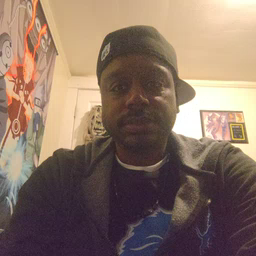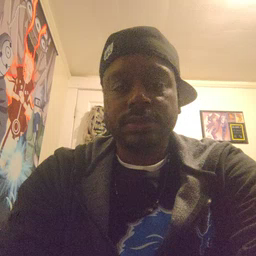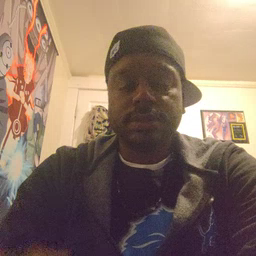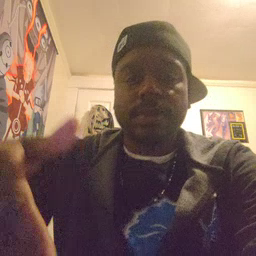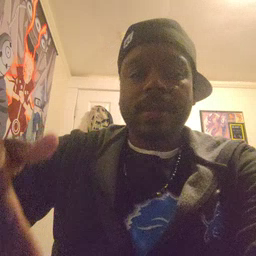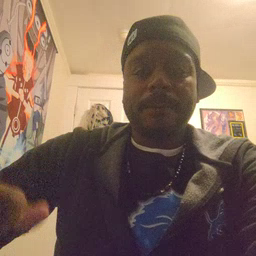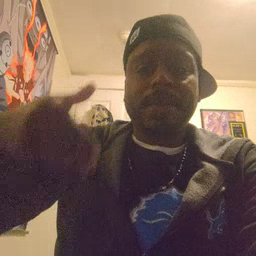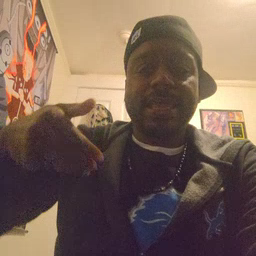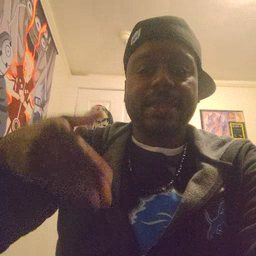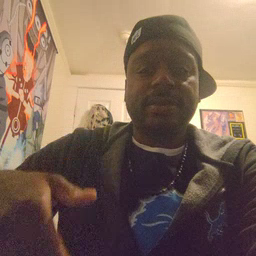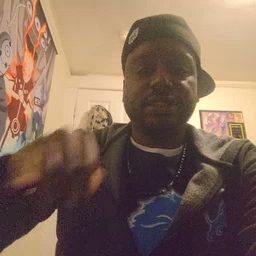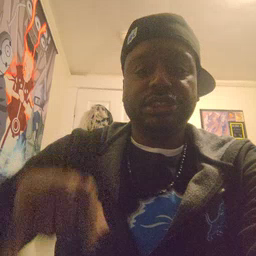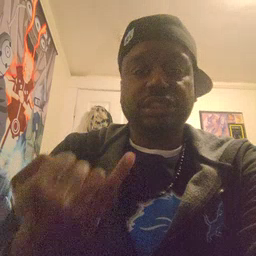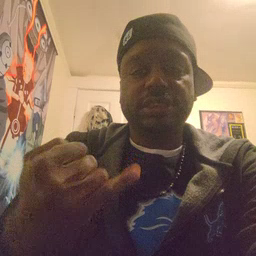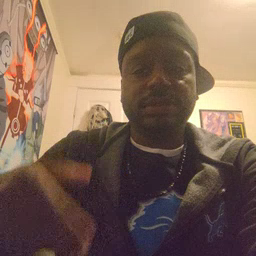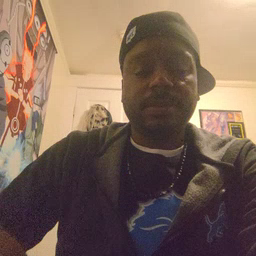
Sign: jeans